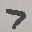
Label: 7